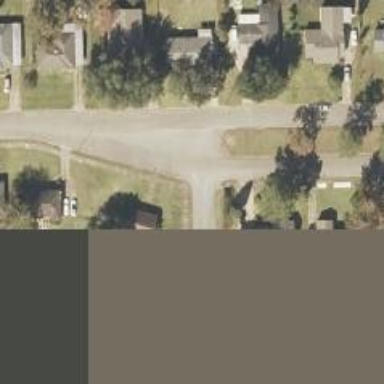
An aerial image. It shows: Residential road.